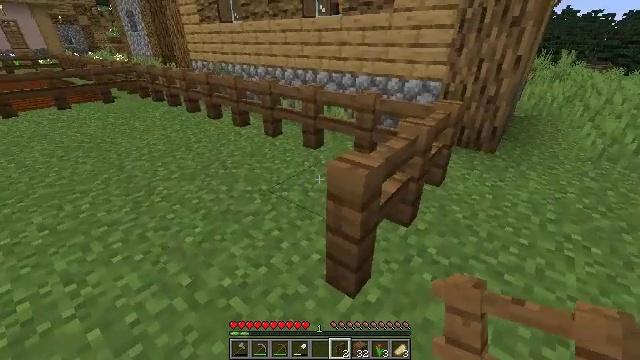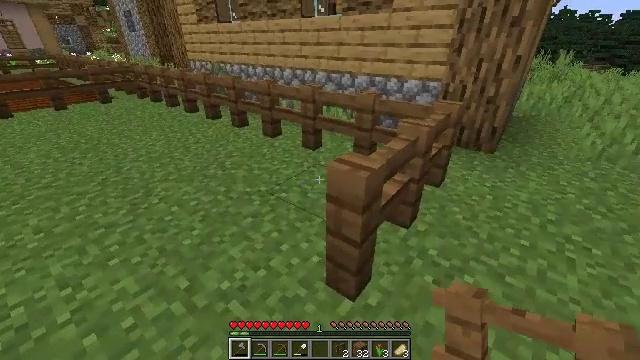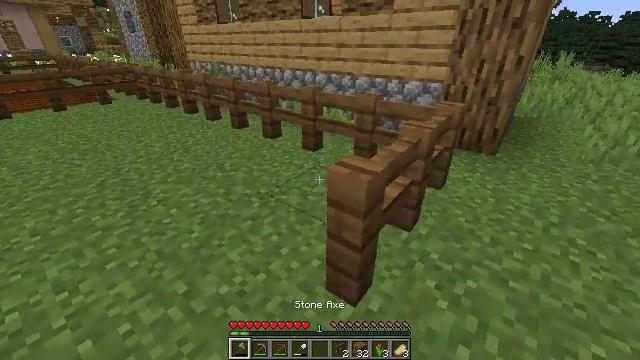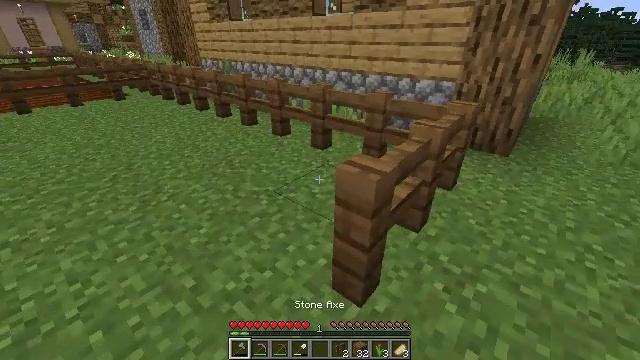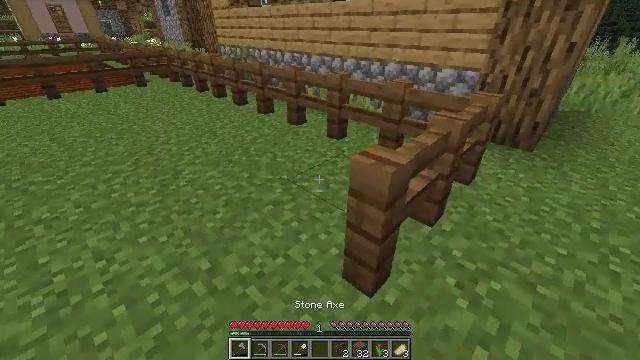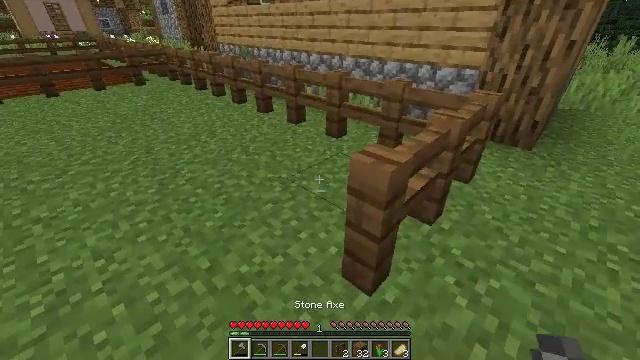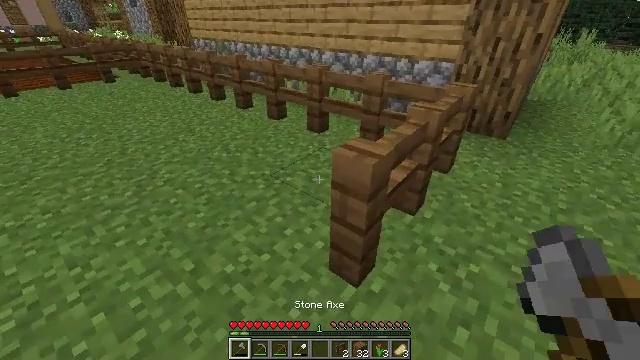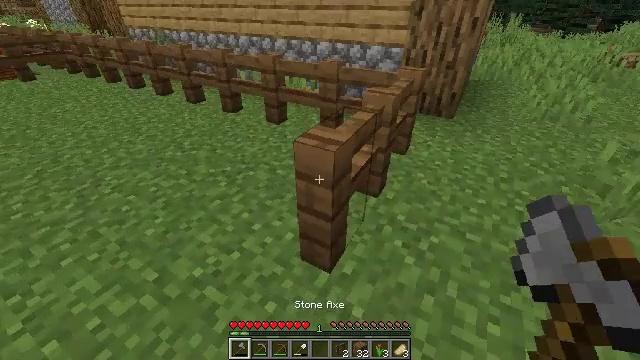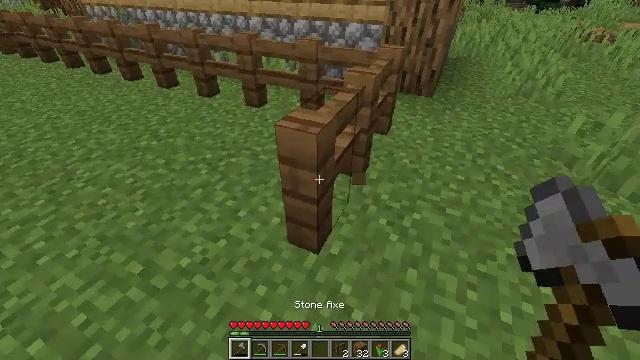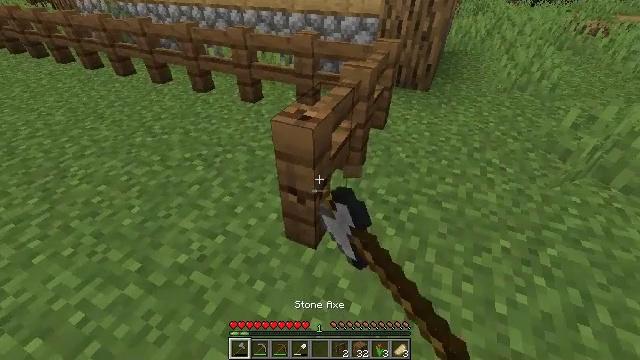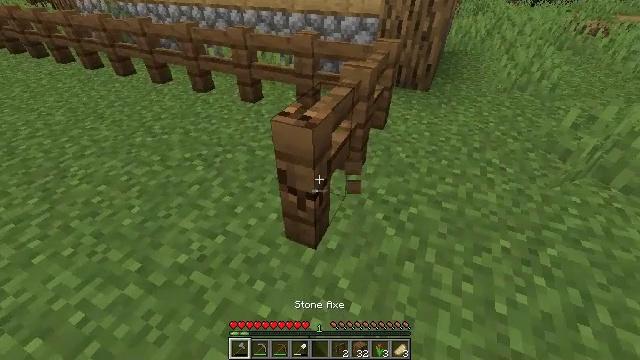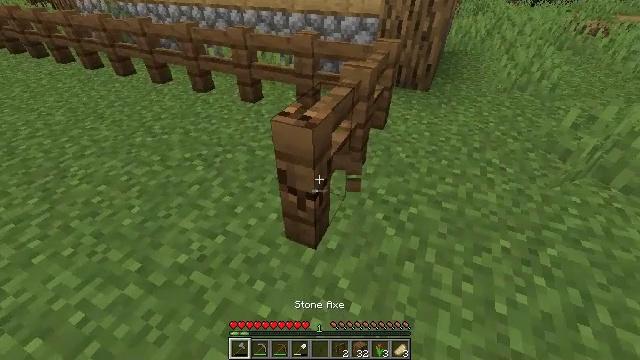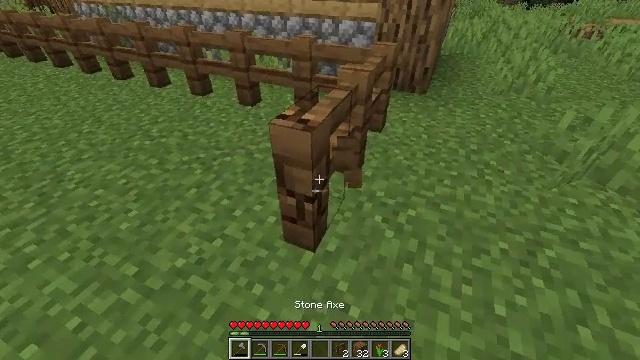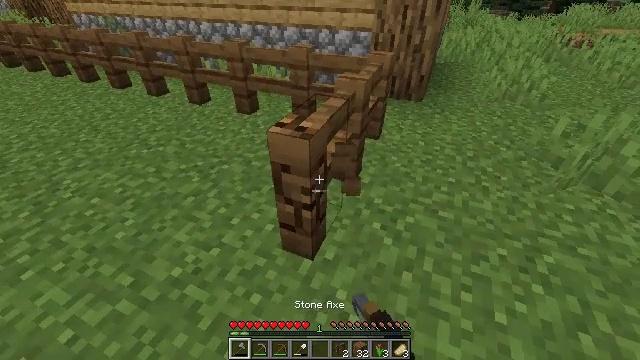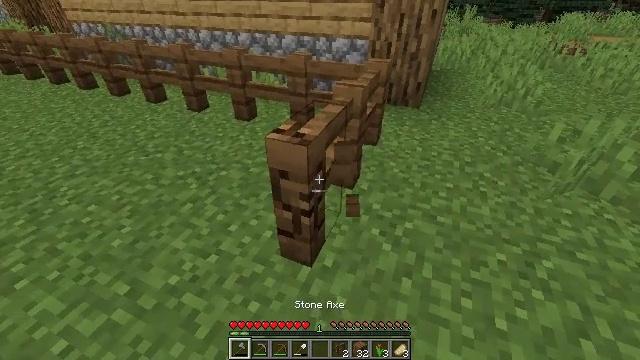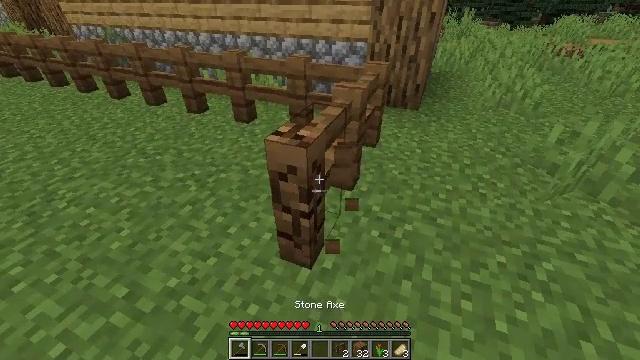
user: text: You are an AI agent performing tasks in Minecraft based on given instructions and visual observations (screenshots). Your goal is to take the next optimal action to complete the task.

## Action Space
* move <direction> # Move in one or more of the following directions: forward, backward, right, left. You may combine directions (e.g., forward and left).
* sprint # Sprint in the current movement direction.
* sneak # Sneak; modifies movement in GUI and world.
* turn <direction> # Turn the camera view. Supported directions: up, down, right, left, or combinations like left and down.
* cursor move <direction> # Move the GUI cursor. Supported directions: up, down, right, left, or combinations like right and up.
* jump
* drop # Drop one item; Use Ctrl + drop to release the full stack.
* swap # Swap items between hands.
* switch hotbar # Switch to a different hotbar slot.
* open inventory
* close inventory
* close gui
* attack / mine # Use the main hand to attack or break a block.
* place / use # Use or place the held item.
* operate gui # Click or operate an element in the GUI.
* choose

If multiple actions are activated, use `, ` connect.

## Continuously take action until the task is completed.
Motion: motion action
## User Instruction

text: Gather spruce fence pieces.
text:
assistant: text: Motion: switch to hotbar 1
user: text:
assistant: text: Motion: switch to hotbar 1
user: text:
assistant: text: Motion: turn left, switch to hotbar 1
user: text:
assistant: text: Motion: turn left and down
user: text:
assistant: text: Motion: no_op
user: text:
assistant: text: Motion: turn right and down
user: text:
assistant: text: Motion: turn right and down
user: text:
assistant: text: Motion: turn right and down, attack / mine
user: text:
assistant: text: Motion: turn down, attack / mine
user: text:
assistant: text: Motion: attack / mine
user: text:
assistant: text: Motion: attack / mine
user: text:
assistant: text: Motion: attack / mine
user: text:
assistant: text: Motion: turn up, attack / mine
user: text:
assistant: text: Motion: turn up, attack / mine
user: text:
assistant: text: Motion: attack / mine
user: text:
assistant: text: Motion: attack / mine
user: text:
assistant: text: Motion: attack / mine
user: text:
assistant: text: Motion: attack / mine
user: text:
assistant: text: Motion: attack / mine
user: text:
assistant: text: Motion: attack / mine
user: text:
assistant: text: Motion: attack / mine
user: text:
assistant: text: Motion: attack / mine
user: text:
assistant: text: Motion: attack / mine
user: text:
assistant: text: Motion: attack / mine
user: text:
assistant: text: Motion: attack / mine
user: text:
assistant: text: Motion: attack / mine
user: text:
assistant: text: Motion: attack / mine
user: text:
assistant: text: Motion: turn right and up, attack / mine
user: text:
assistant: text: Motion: turn right and up, attack / mine
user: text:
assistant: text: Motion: move forward, turn right and up, attack / mine